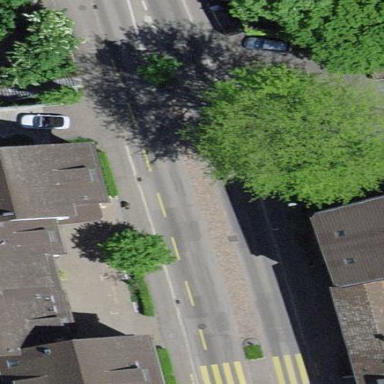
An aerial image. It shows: Street side parking spaces with parallel orientation.